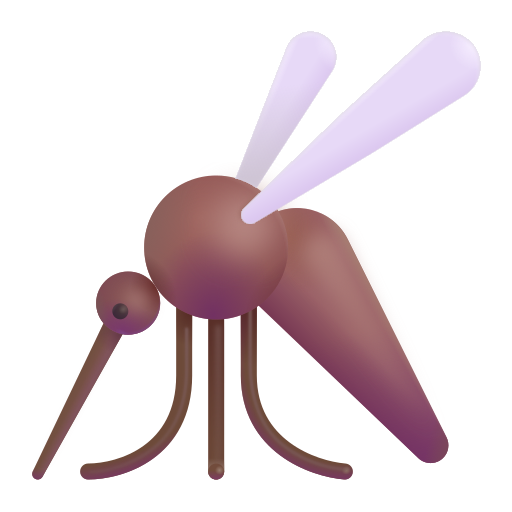
mosquito color